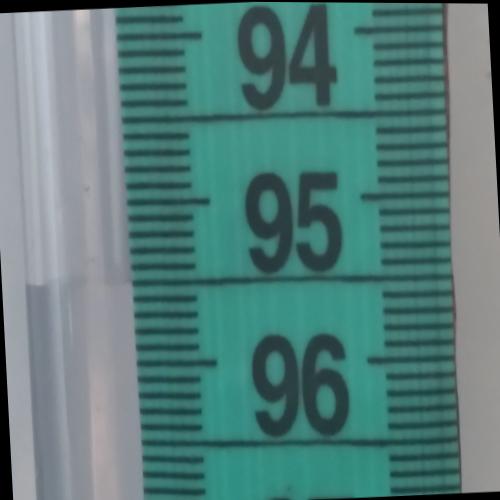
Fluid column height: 95.5 cm